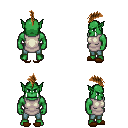
a pixel art fantasy rpg character, male body template, orc, green skin, white tunic, teal pants, brown mohawk hairstyle, brown slippers, four views (front, back, left, right), 2x2 character sprite sheet, small pixel art, hard edges, no anti-aliasing